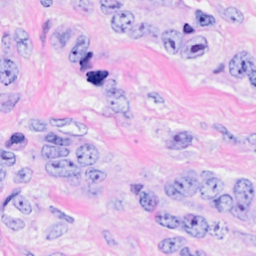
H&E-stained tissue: Breast